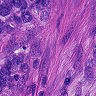
Metastatic tissue present: yes